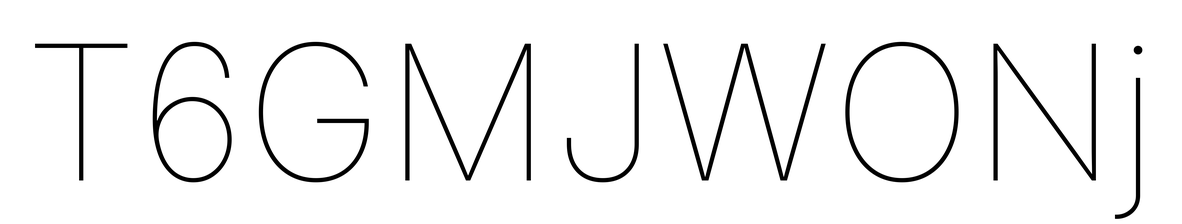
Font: Inter_Thin